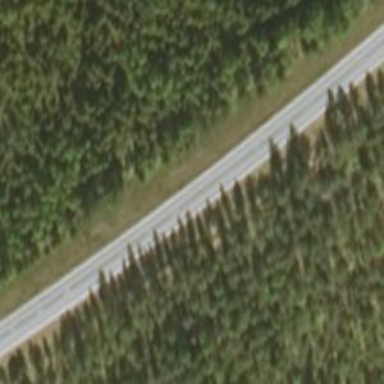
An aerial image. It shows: Asphalt road classified as primary highway.